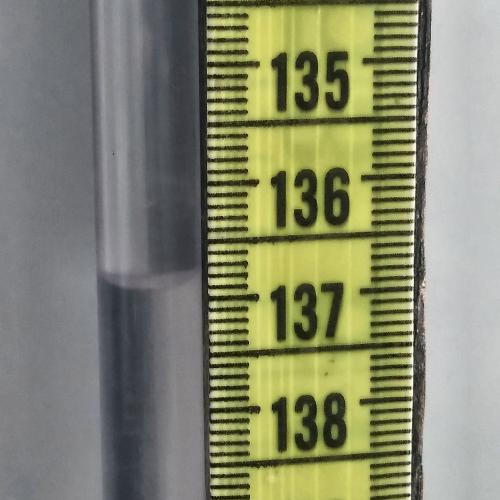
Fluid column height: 136.8 cm